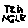
Label: triangle